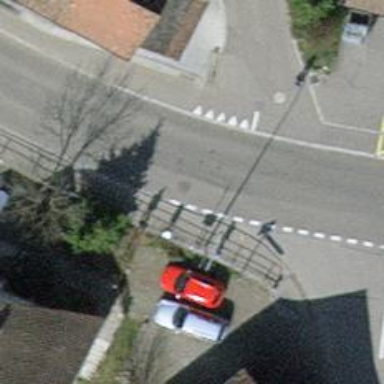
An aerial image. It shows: Bus stop with platform for public transport.